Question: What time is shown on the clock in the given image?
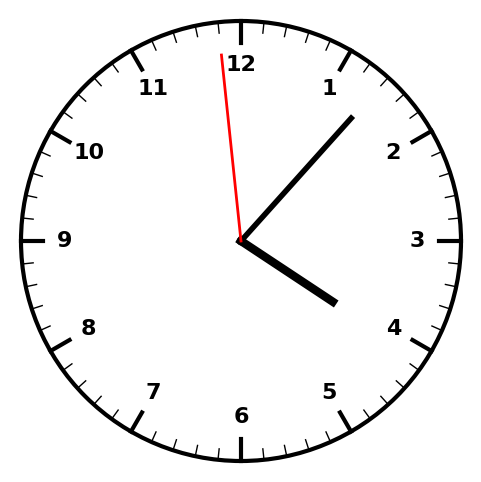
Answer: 04:06:59